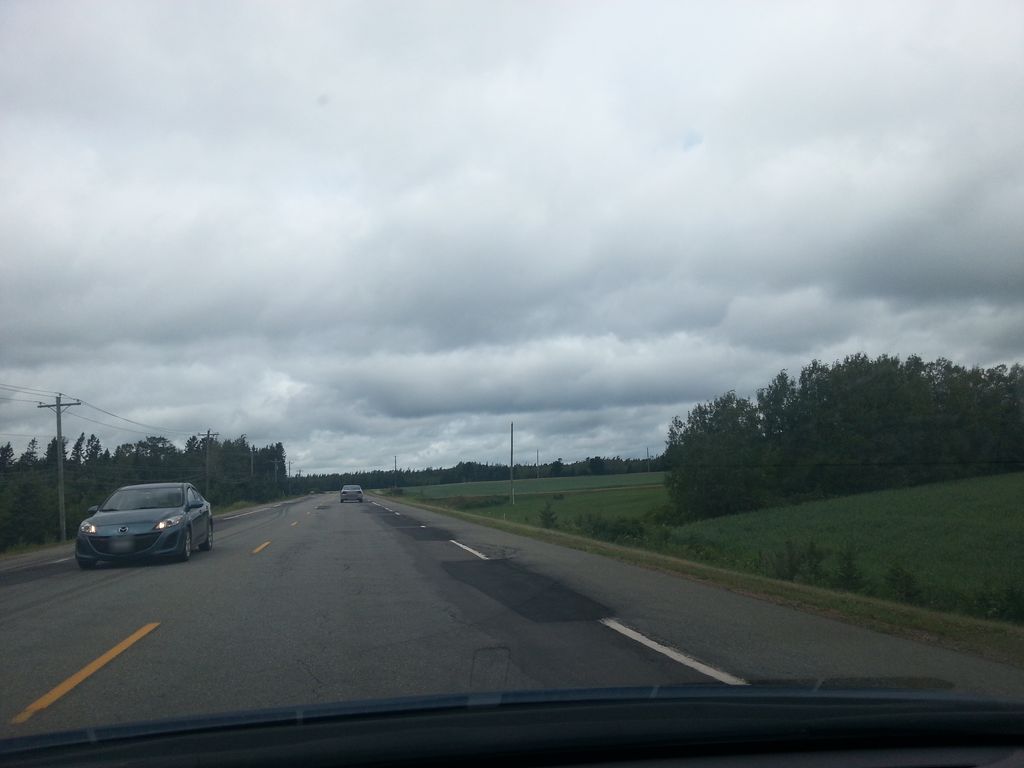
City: charlottetown